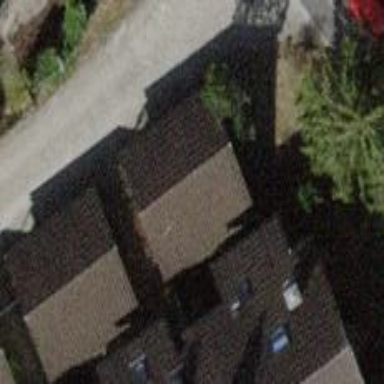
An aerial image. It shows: Group of garages.